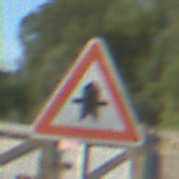
Verkehrszeichen: Vorfahrt
Umgebung: Outdoor, Nature
Tageszeit: MorningAfternoon
Wetter: Clear
Licht: Natural
Jahreszeit: NotSpecified
Kontrast: HighContrast